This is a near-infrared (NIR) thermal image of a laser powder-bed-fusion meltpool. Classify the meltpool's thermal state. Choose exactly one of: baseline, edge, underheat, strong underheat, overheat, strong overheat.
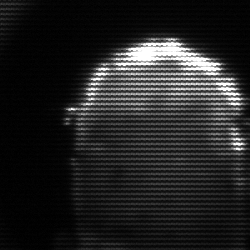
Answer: baseline